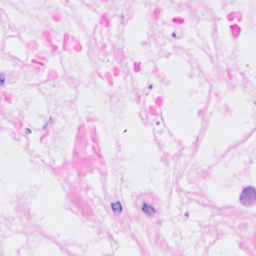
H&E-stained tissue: Breast